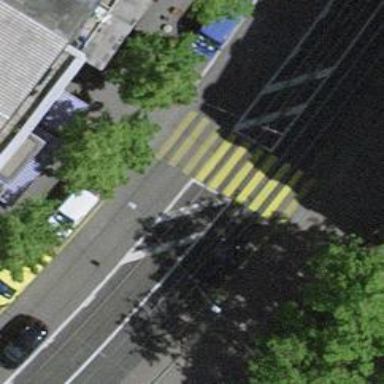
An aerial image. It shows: Marked road crossing with visible markings.